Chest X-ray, AP view. Patient: 47 years old, sex F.
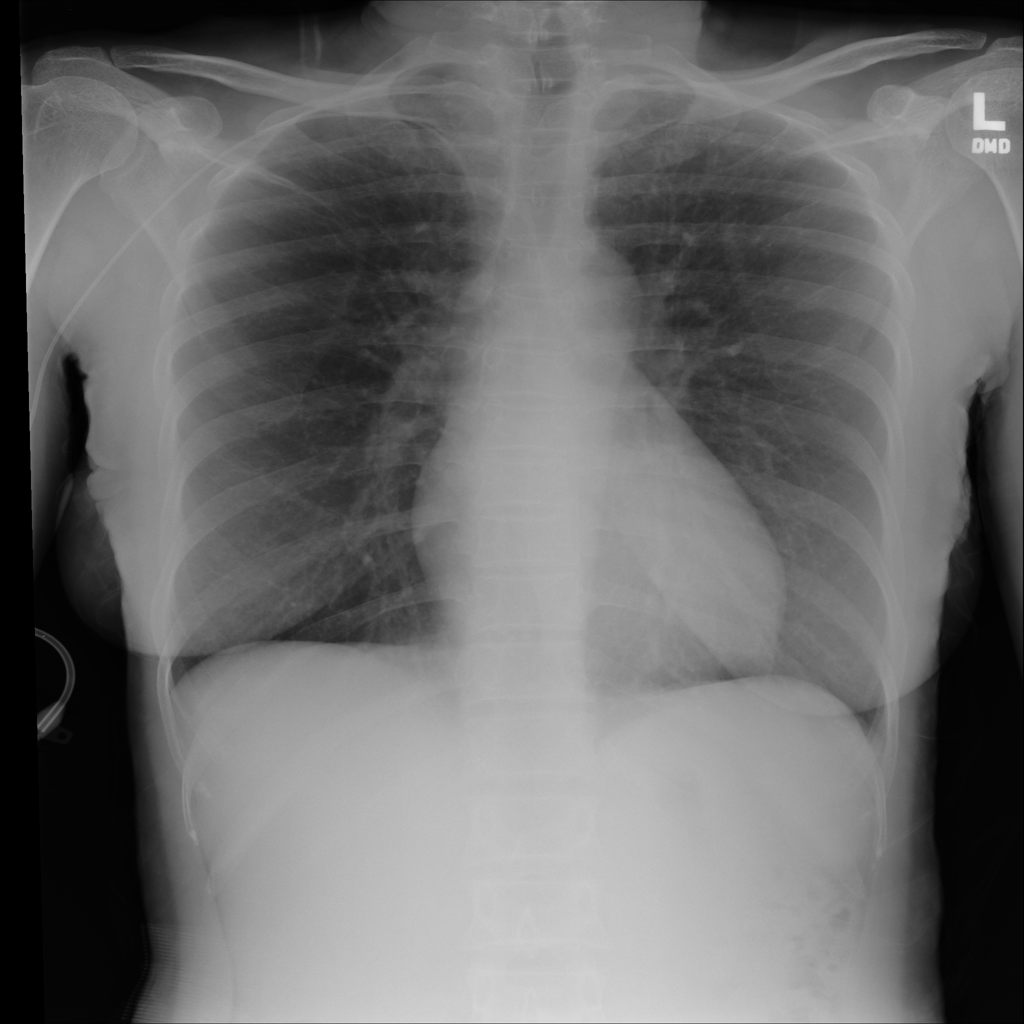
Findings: No Finding